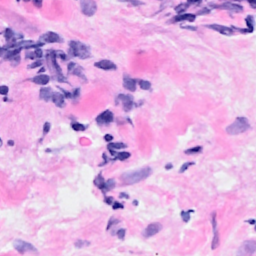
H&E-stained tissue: Breast